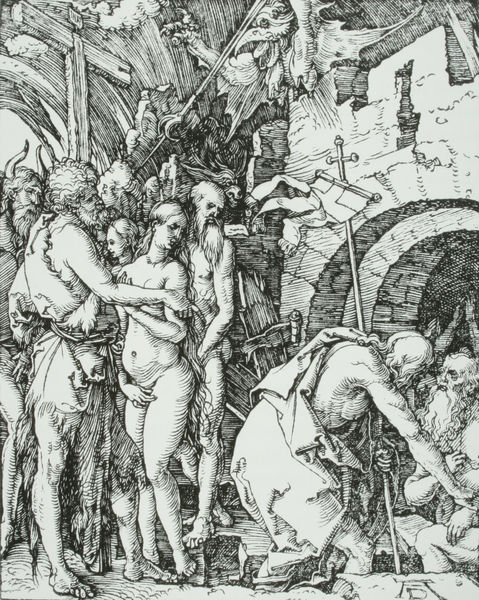
Titel: Kleine Passion - Christus in der Vorhölle
Künstler: Albrecht Dürer
Standort: viele Standorte
Institution: Seriendruck
Schlagwörter: akt, felsen, gestein, gruppe, hand, himmel, mann, nackt, schatten, umhang, vogel, weiß, wolken, menschen, ausschnitt, frau, grau, haar, holz, männer, schwarz, stuhl, szene, zeichnung, gebäude, gürtel, haus, tier, wolke, alt, bart, bärte, architektur, arm, bibel, geschichte, historie, steine, tod, tot, vollbart, zerrissen, signatur, mantel, stoff, gewänder, höhle, locken, renaissance, stock, engel, deutschland, huf, holzschnitt, papier, schnabel, bogen, alter mann, haltung, stab, fahne, flagge, fels, mauer, grafik, graphik, linien, banner, treppe, lanze, detail, glatze, thomas, deutsch, durchgang, nabel, nackte, scham, tor, zinnen, bögen, barfuss, eva, fugen, arkade, ruine, gewölbe, greis, lumpen, burg, kreuz, torbogen, festung, mauerwerk, druck, jungfrau, schnitt, druckgrafik, initialen, schwarz weiß, radierung, schrafur, stich, kupfer, waffen, soldat, tote, krallen, dämon, halbrund, wappen, serie, gruft, kreuze, eiss, schwarzw, verdecken, christus, grab, jesus, ostern, scharnier, apokalypse, hölle, teufel, verdammte, seelen, grotte, stadtmauer, bettler, heilige, hörner, stange, hahn, dürer, maria, kupferstich, brau, ungeheuer, christentum, drachen, auferstehung, altdeutsch, rettung, legende, geist, hexe, monster, unterwelt, fledermaus, burgtor, albrecht, albrecht dürer, hieronymus, spalt, kreuzstab, lazarus, folter, passion, durer, kreuzweg, leidensweg, befreiung, pest, racheengel, höllenfahrt, kleine passion, alfred, febeltier, felsspalt, fledermausflügel, herbert, schanuze, pestmaske, vorhölle, frau mann nackt, vogeldämon